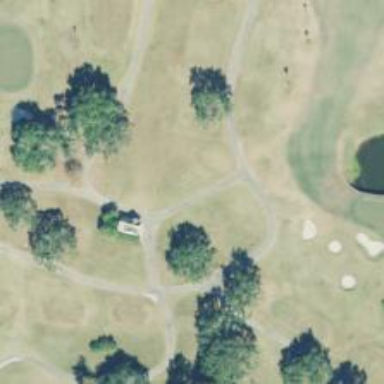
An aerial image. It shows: Pathway for golfing.